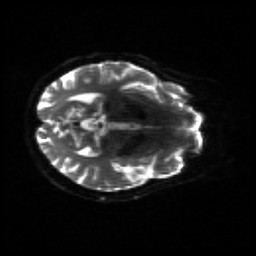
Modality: sbref
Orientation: axial
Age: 67
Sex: female
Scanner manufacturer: siemens
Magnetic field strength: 3 T
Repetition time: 4.71 s
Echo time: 0.0906 s